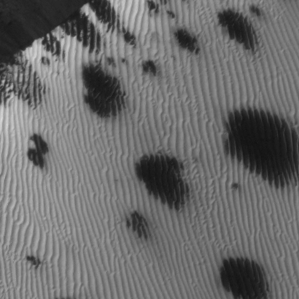
Label: frost